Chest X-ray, PA view. Patient: 49 years old, sex F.
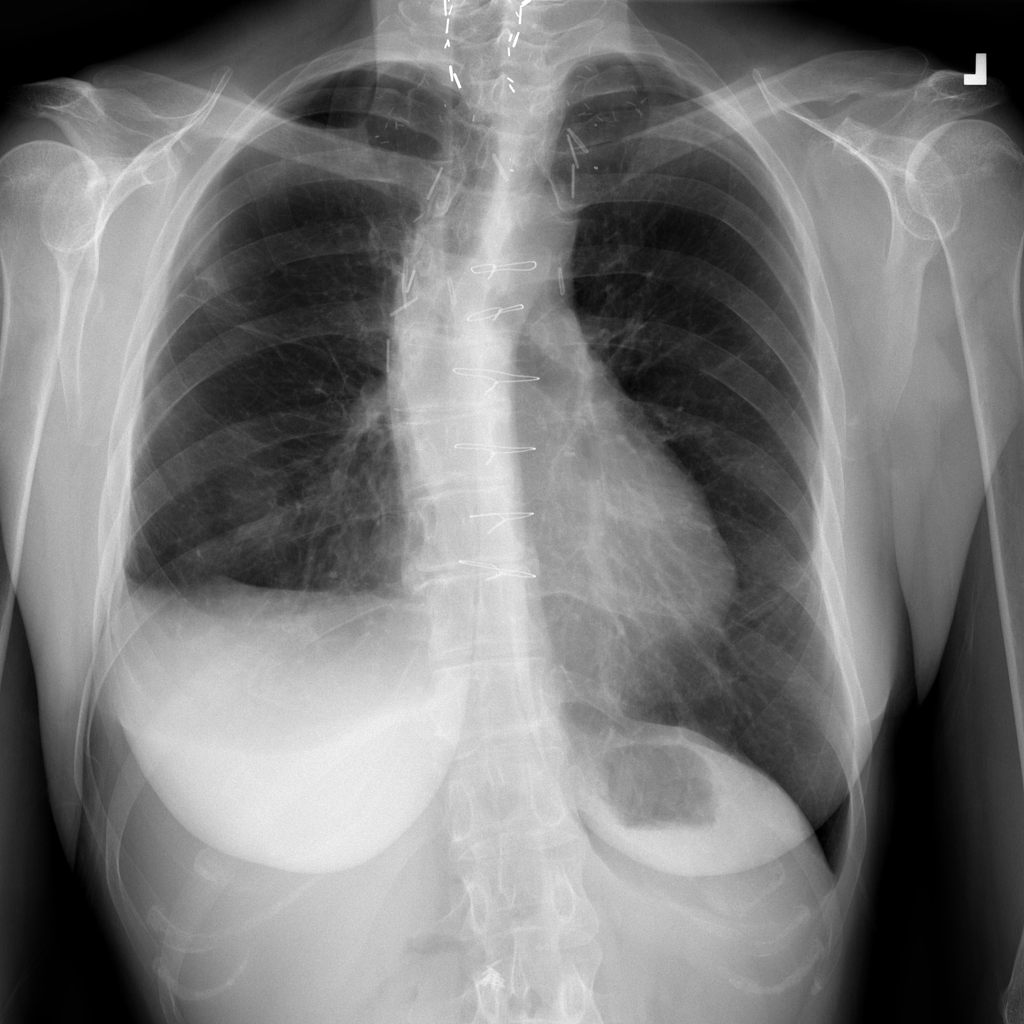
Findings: Effusion